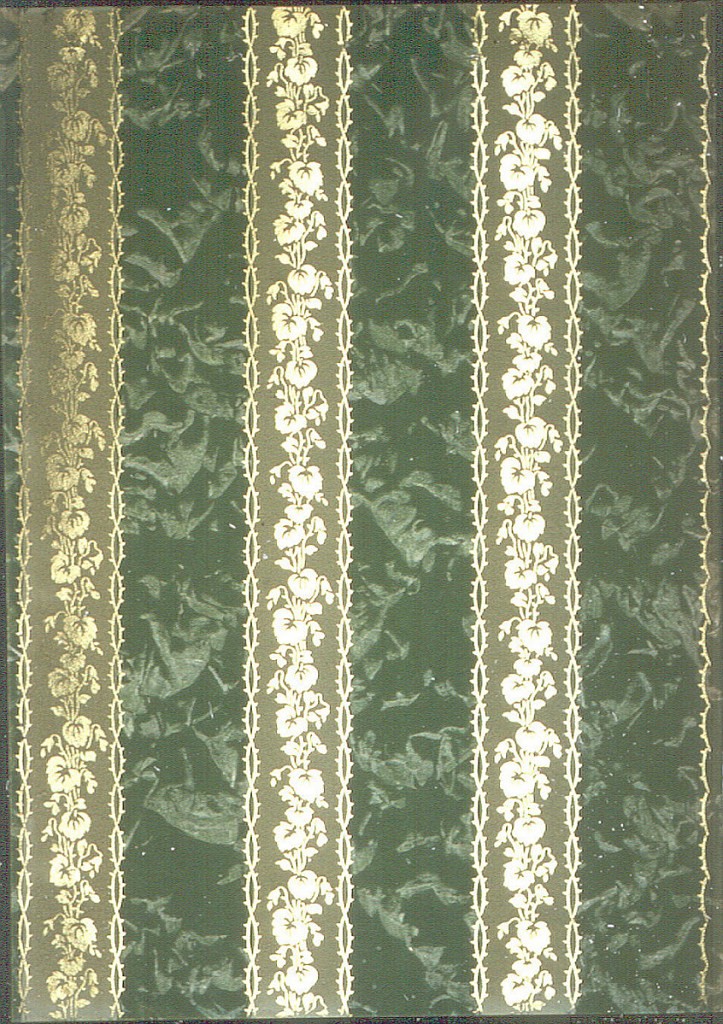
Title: Sidewall - sample
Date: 1906–07
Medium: Machine-printed
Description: Vertical stripes, 2 3/4 inches wide and 3 1/2 inces spaced. A leaf garland runs through the center ot the stripe. The background shows some cloud efects. Printed in shades of green and gold mica.